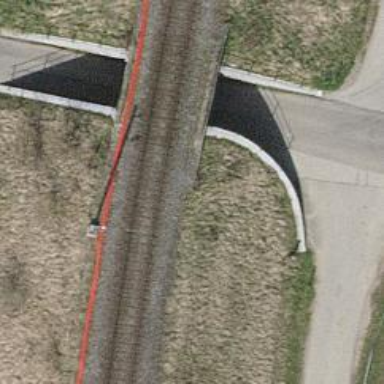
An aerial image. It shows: Bridge over electrified railway with contact lines.